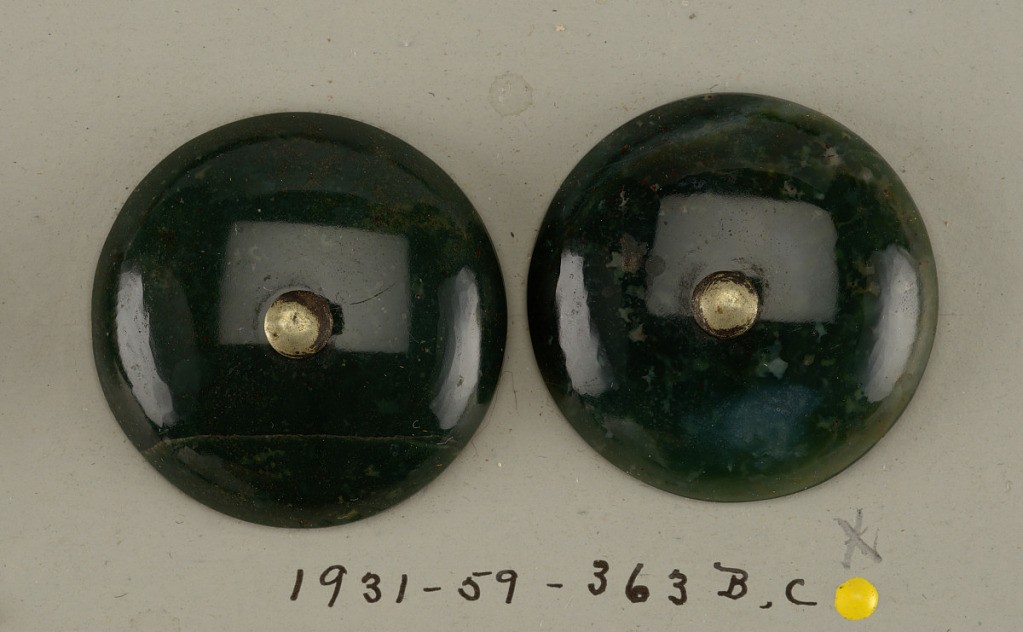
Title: Button
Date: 19th century
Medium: Domestic jade (nephilite [nephrite?]), brass, steel
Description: Components -b,-c,-e,-f are on card 18
-b,c: circular convex buttons of jade. Pierced in center by steel wire bent to form shank on underside. -d,e: slightly crescent-shaped pieces of jade pierced in venter by brass wire bent to form shank on underside.